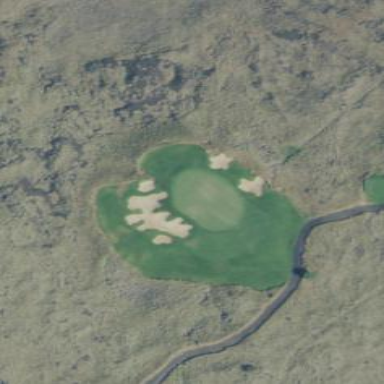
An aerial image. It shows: Area with grass used as rough in golf course.